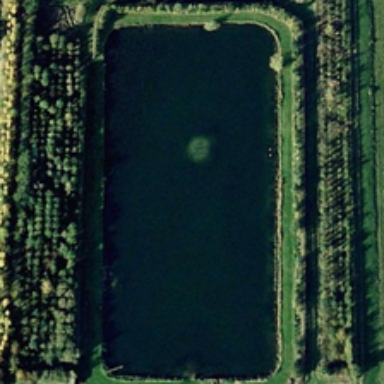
The large lake is in a rectangular shape .